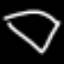
Label: diamond